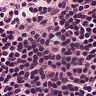
Metastatic tissue present: no